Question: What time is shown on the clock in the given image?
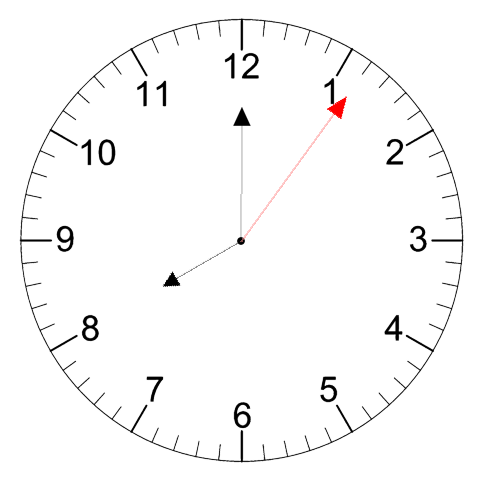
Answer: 08:00:06